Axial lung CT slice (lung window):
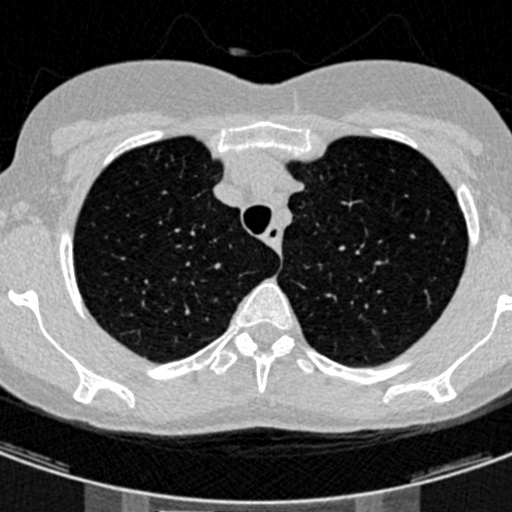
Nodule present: no